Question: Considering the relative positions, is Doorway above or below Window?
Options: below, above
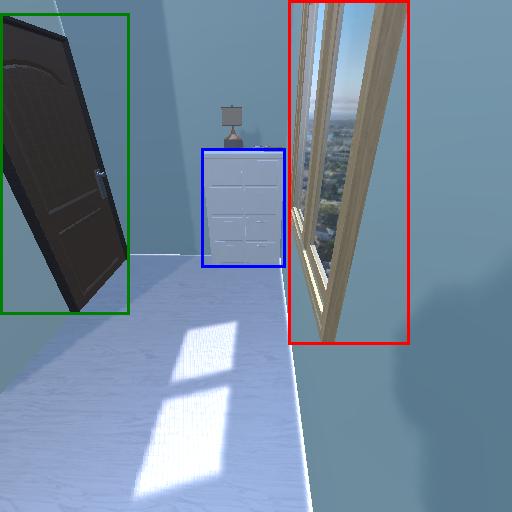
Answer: below